Field crop: maize
Growth stage: 2
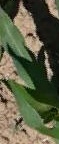
Species: maize